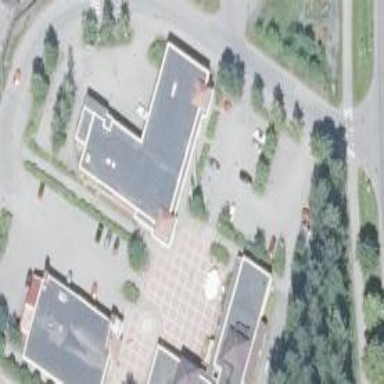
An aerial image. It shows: Fitness centre on leisure land.